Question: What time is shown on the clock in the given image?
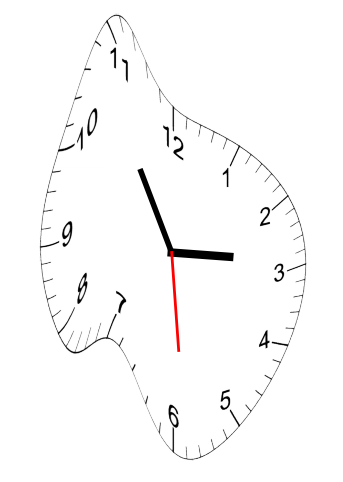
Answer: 02:54:29